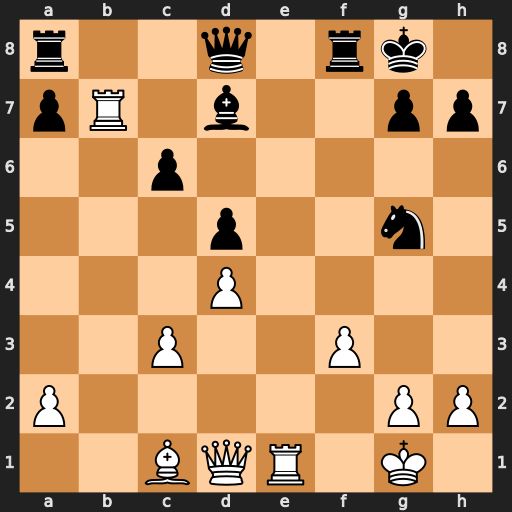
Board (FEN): r2q1rk1/pR1b2pp/2p5/3p2n1/3P4/2P2P2/P5PP/2BQR1K1
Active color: w
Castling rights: -
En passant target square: -
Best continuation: Bxg5 Qxg5 Rxd7